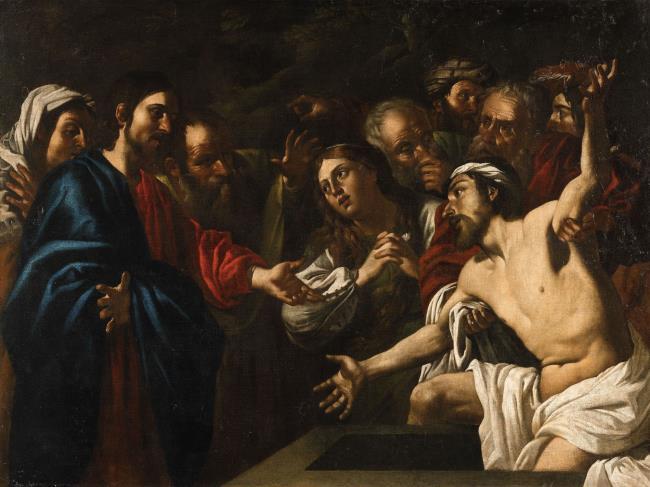
Title: The raising of Lazarus (Luke 16:19-31, John 11: 33-44)
Artist: attributed to Gérard Douffet
Earliest date: 1606
Latest date: 1660
Genre: painting
Iconography: Lazarus
Keywords: New Testament and Apocrypha, grave, nude, pointing